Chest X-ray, PA view. Patient: 50 years old, sex M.
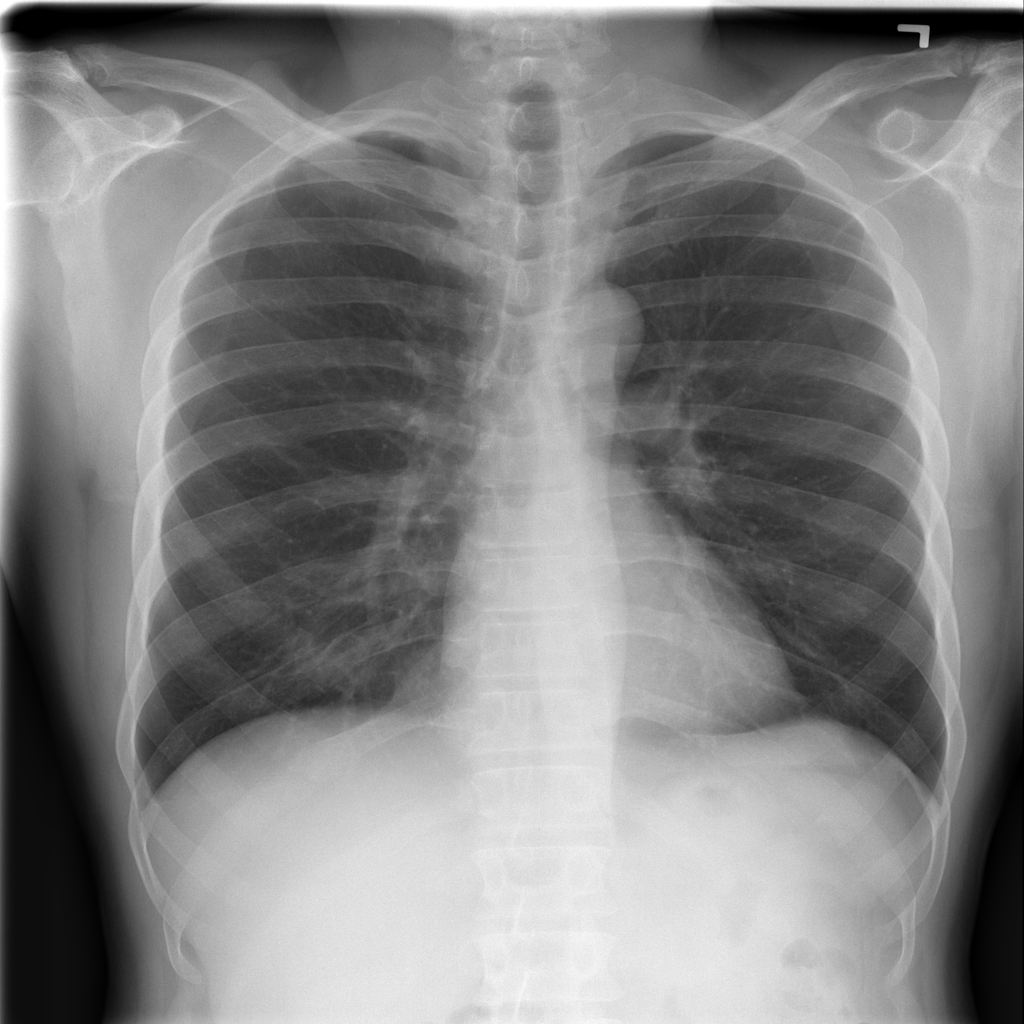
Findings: Infiltration